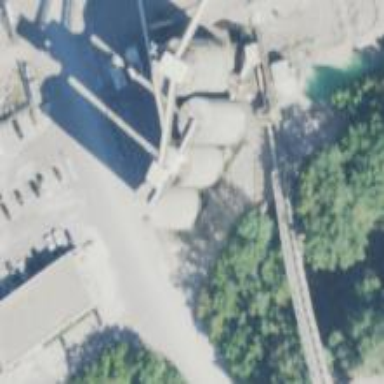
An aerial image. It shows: Silo.